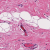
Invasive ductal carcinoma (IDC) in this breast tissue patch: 0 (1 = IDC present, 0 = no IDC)